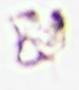
Label: Detritus